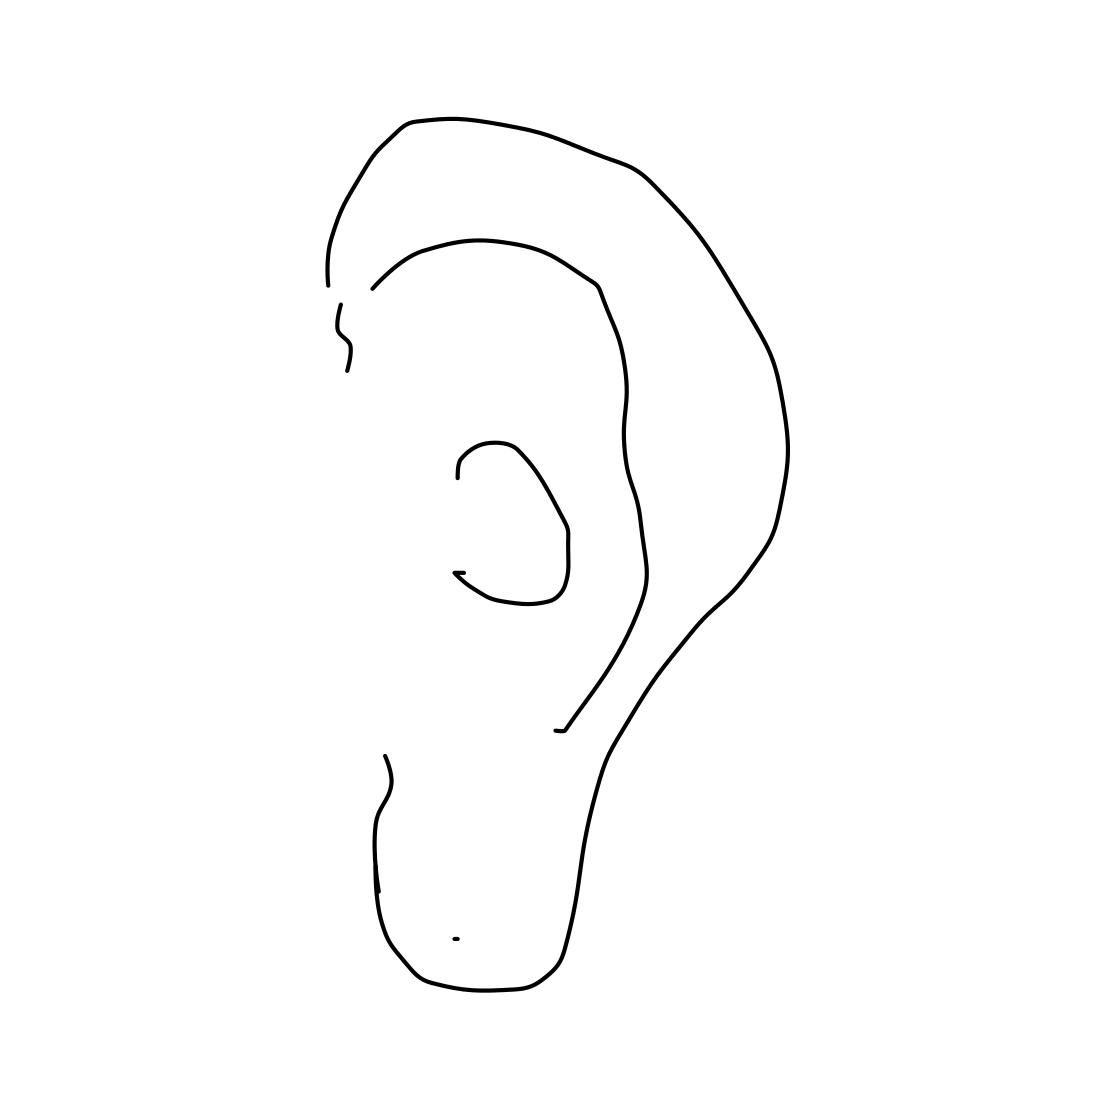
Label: ear